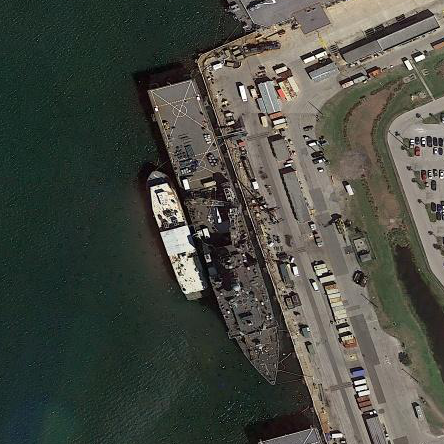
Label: combat